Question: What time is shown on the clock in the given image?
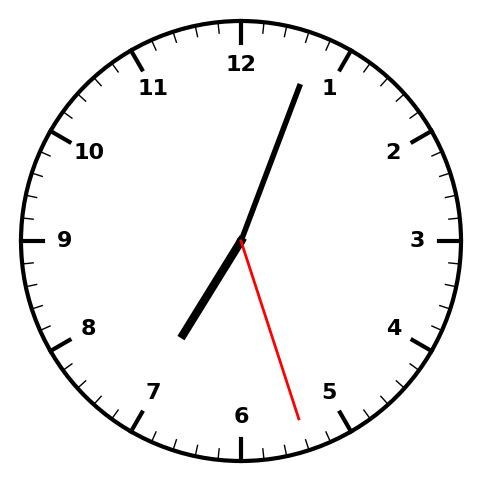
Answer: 07:03:27